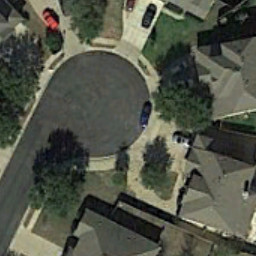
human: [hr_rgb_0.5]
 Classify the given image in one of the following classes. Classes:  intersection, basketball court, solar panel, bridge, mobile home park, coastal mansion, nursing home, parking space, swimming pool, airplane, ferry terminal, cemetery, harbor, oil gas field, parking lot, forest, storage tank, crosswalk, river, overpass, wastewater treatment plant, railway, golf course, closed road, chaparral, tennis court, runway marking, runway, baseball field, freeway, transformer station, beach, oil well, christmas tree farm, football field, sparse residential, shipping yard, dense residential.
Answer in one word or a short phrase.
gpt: closed road